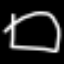
Label: square